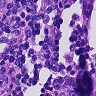
Metastatic tissue present: no